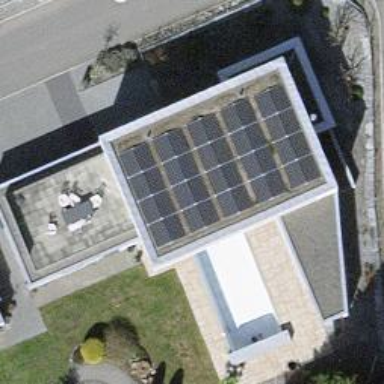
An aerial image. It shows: Solar power generator.